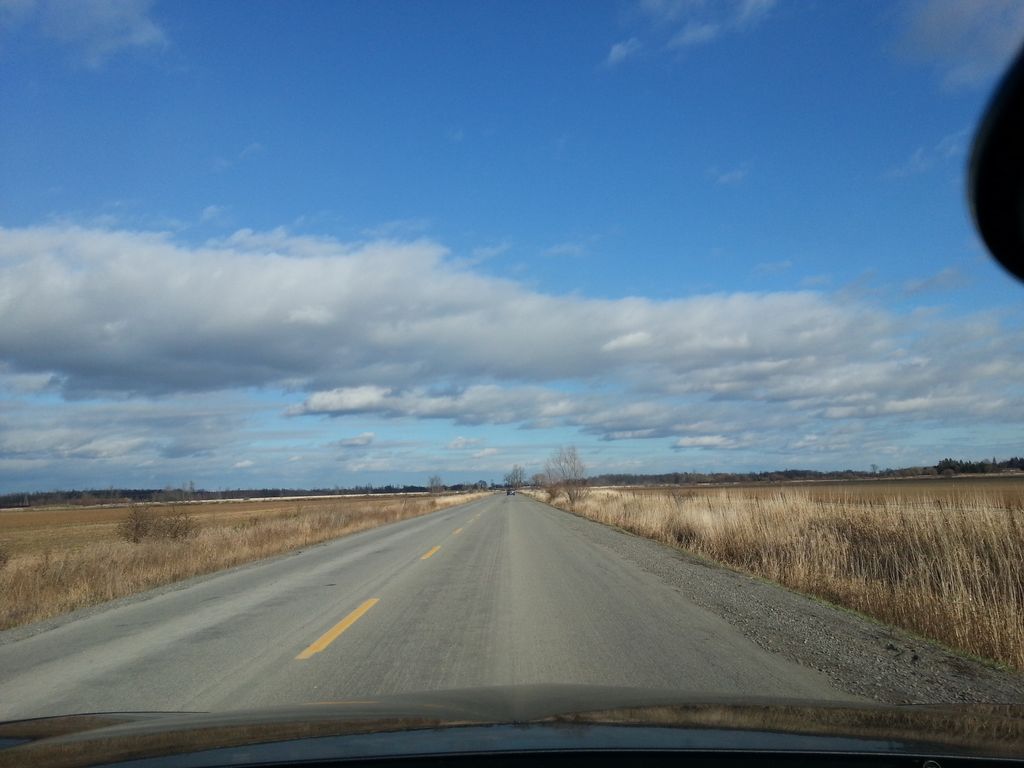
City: ottawa-gatineau